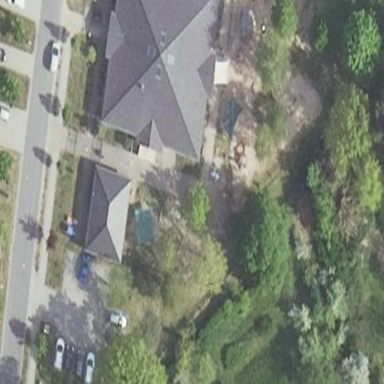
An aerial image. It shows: Kindergarten building.